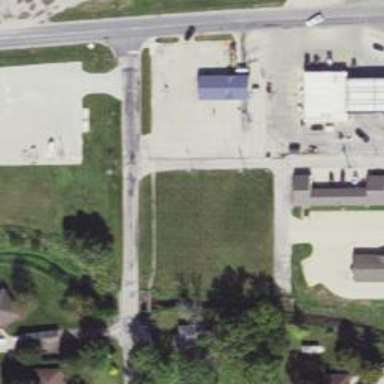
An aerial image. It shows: Alley classified as service road.